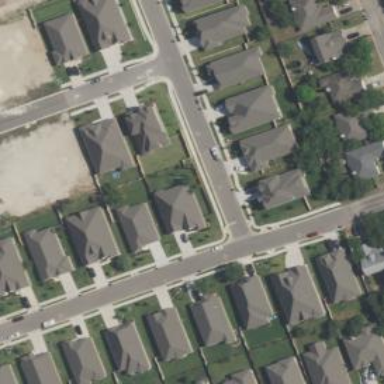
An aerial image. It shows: Residential road.